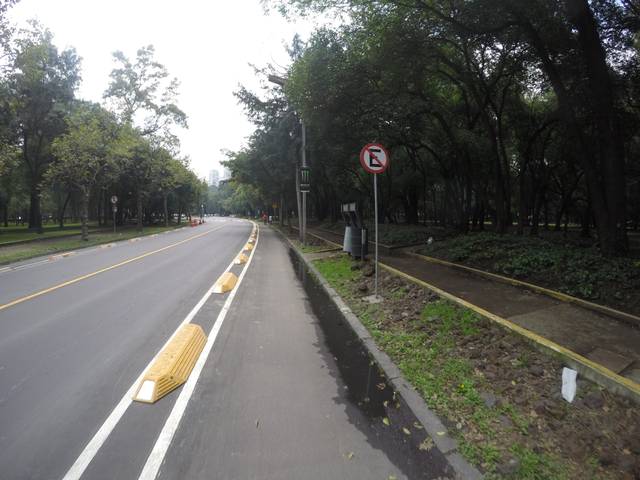
Region: Mexico
Coordinates: 19.428, -99.183